Question: Code below plots random effects from a mixed effects model:
'''
mtcarsSub <- mtcars[,c("wt", "drat", "cyl")]
library(lme4)
mtcarsME <- lmer(drat ~ (1|cyl) + wt, data=mtcarsSub)
mtcarsSub$fixed.effect <- predict(mtcarsME)
library(plyr)
l_ply(list(4, 6, 8), function(x) mtcarsSub[[ paste0("random.effect.cyl", x) ]] <<- mtcarsSub$fixed.effect + ranef(mtcarsME)$cyl[as.character(x),])
library(ggplot2)
ggplot(mtcarsSub, aes(wt, drat, color=factor(cyl))) +
geom_point() +
geom_line(aes(wt, fixed.effect), color="black", size=2) +
geom_line(aes(wt, random.effect.cyl4), size=2) +
geom_line(aes(wt, random.effect.cyl6), size=2) +
geom_line(aes(wt, random.effect.cyl8), size=2)
'''

How can I programatically make each random effect line the same colour as the colours displayed for 'cyl'? Therefore, the random effect line for level 4 of 'cyl' should be red, level 6 of 'cyl' should be green and level 8 of 'cyl' should be blue. I dont want to specify 'color="red"' etc in 'geom_line()'.
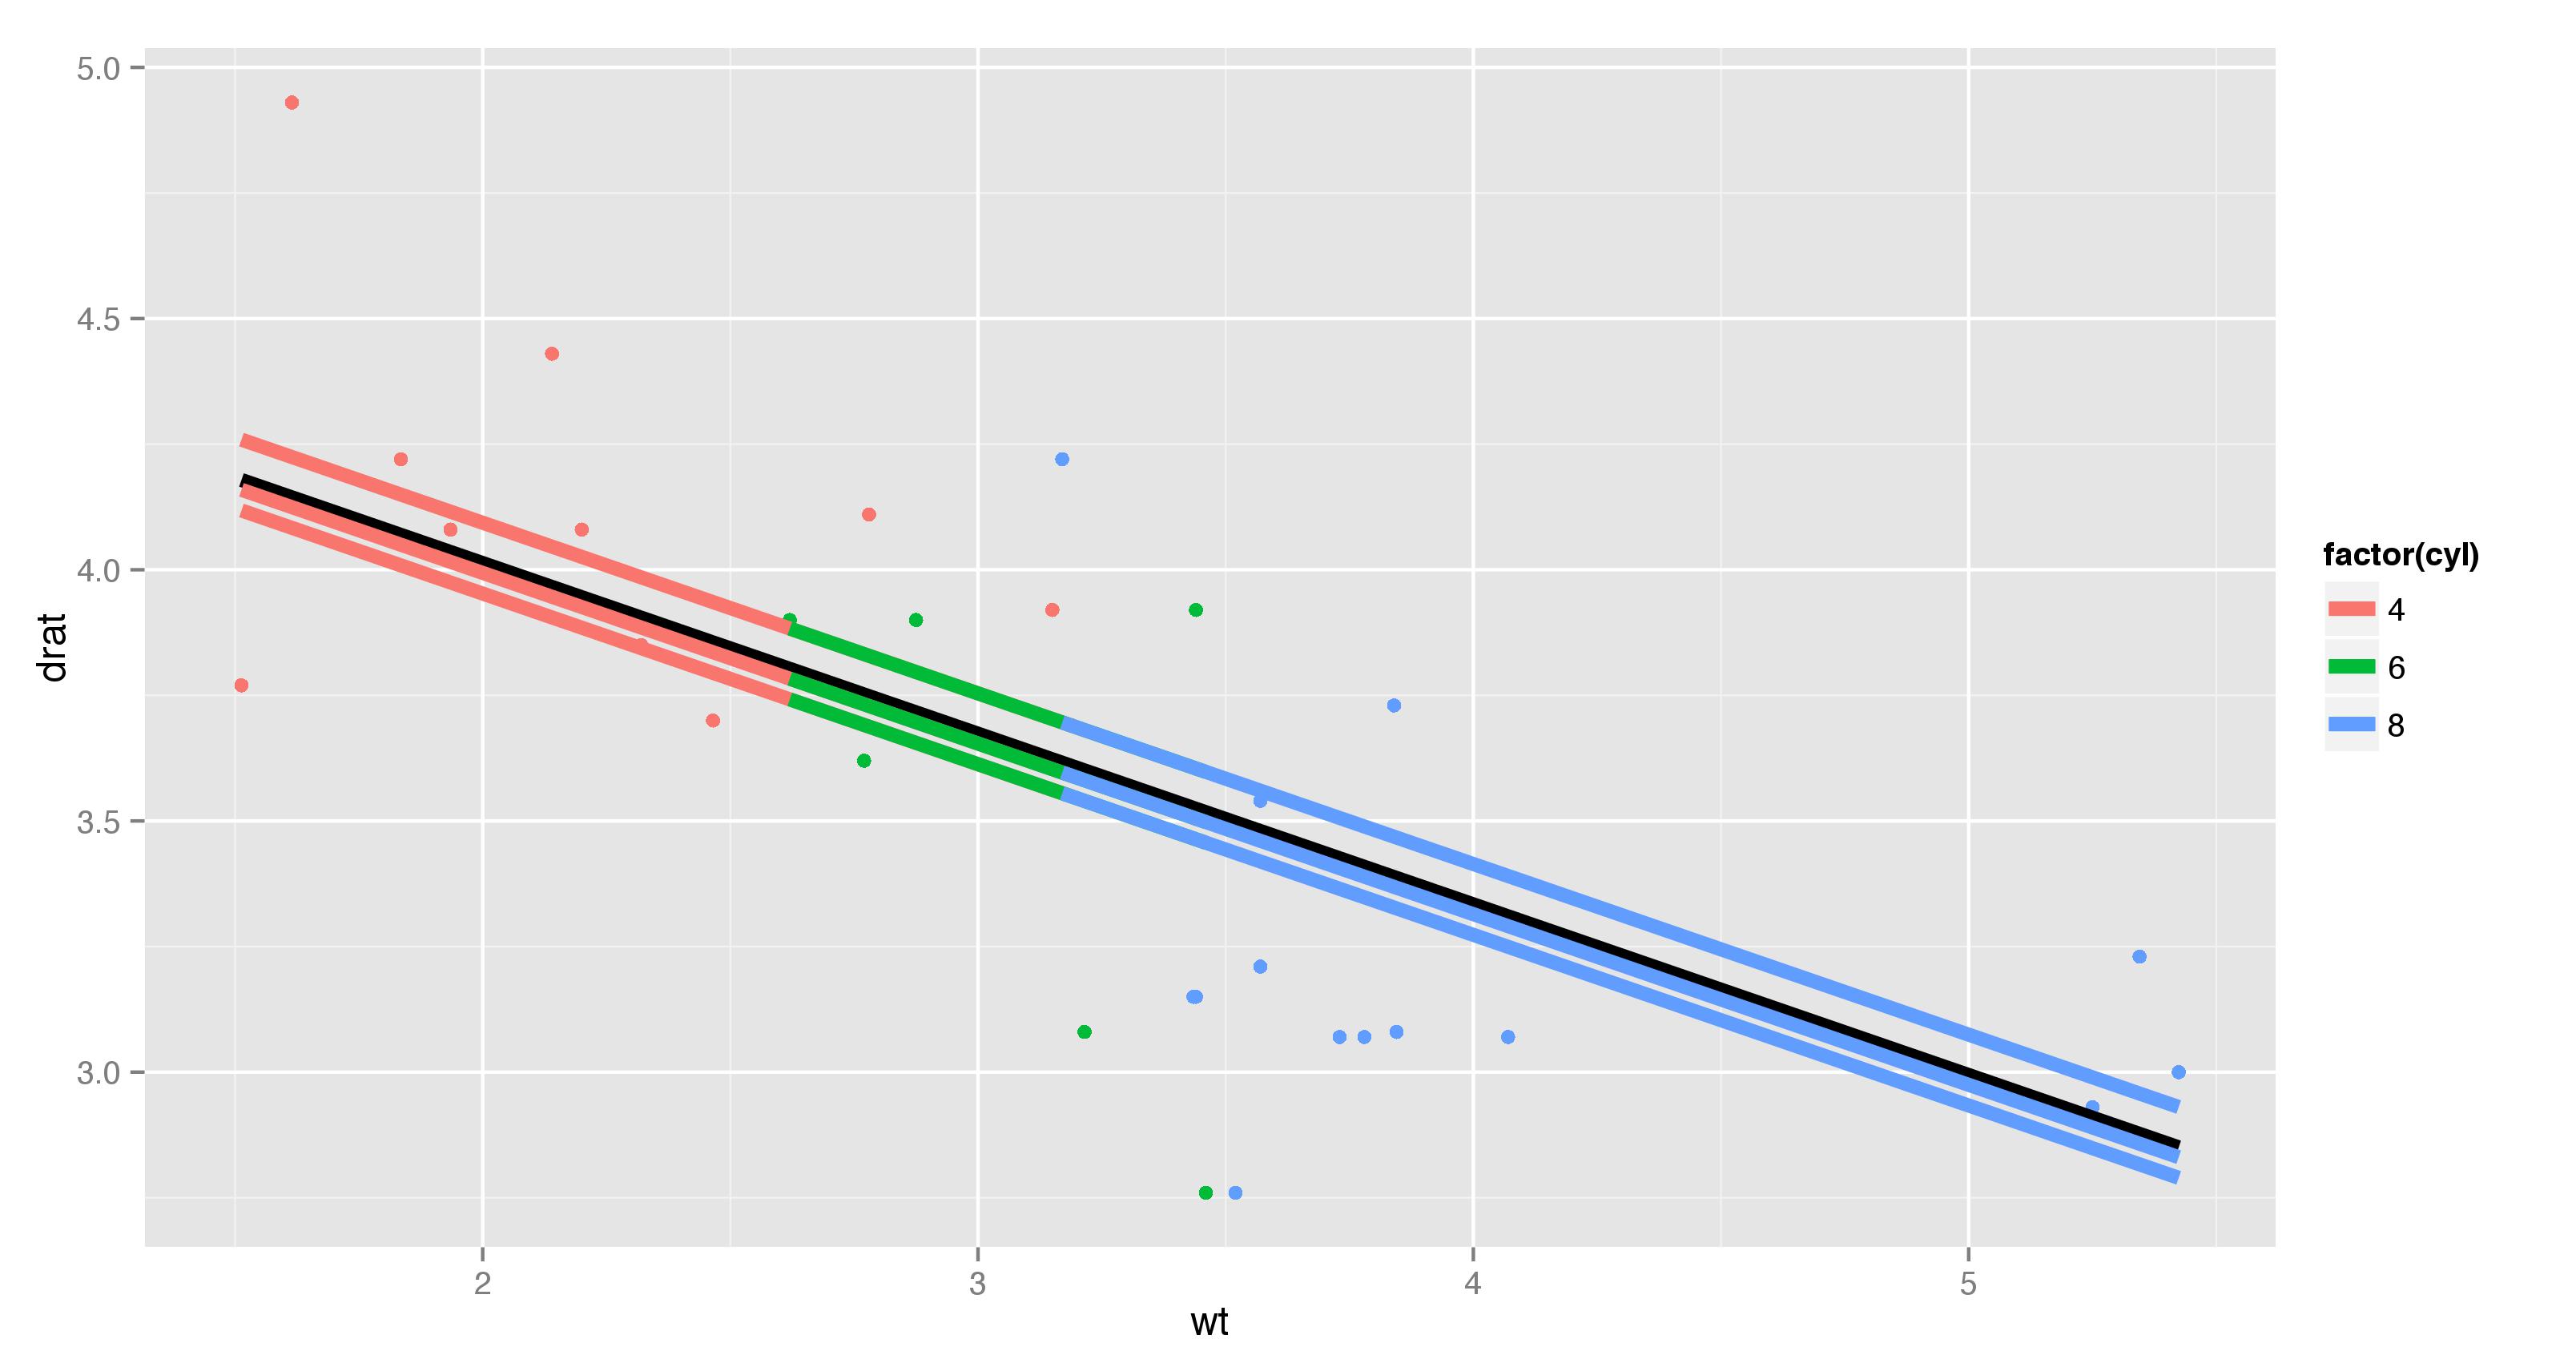
Answer: I would suggest to make new data frame for the random effects. For this I use function 'ldply()' and the function you made to calculate random effects for each level. Additionally in this new data frame added column 'wt' and 'cyl'. 'wt' will contain all 'wt' values from 'mtcarsSub' data frame repeated for each level. 'cyl' will contain values 4, 6 and 8.
'''
mt.rand<-ldply(list(4,6,8), function(x) data.frame(
wt=mtcarsSub$wt,
cyl=x,
rand=mtcarsSub$fixed.effect + ranef(mtcarsME)$cyl[as.character(x),]))
'''
Now for the plotting use new data frame in one 'geom_line()' call. As the new data frame also has 'cyl' column it will be assigned the colors as for points.
'''
ggplot(mtcarsSub, aes(wt, drat, color=factor(cyl))) +
geom_point() +
geom_line(aes(wt, fixed.effect), color="black", size=2)+
geom_line(data=mt.rand,aes(wt,rand),size=2)
'''